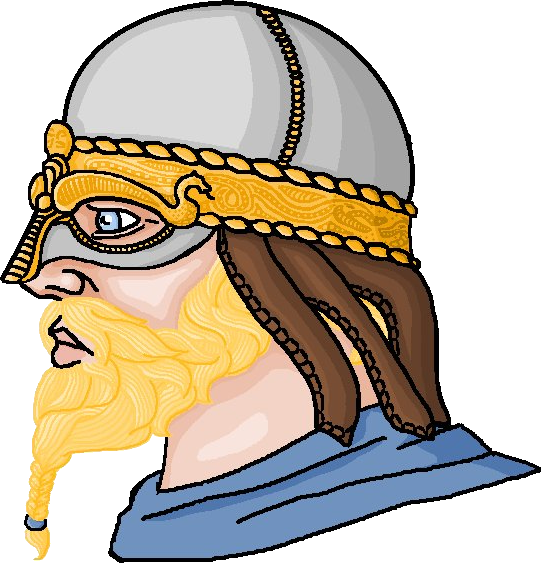
Label: 4_Yes_Chad